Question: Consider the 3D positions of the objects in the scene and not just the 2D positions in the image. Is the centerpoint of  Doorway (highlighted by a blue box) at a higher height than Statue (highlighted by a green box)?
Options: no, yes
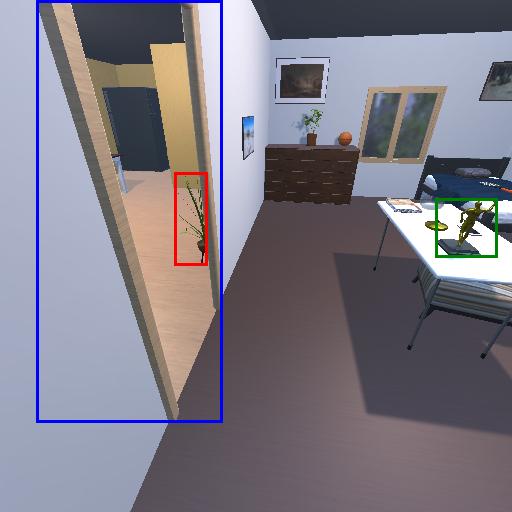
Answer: no